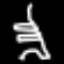
Label: The Eiffel Tower